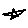
Label: star